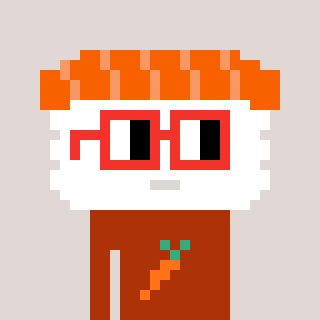
a pixel art character with square red glasses, a nigiri-shaped head and a hotbrown-colored body on a warm background